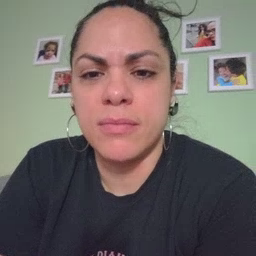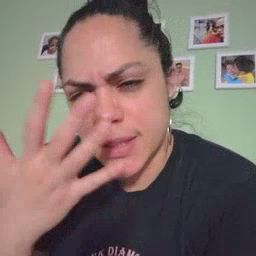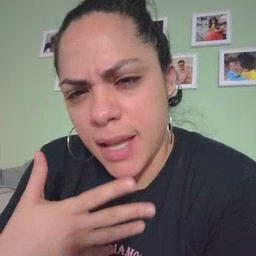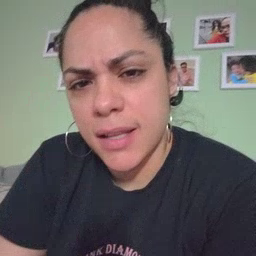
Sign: sad